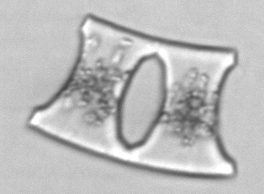
Label: Eucampia